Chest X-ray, AP view. Patient: 45 years old, sex F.
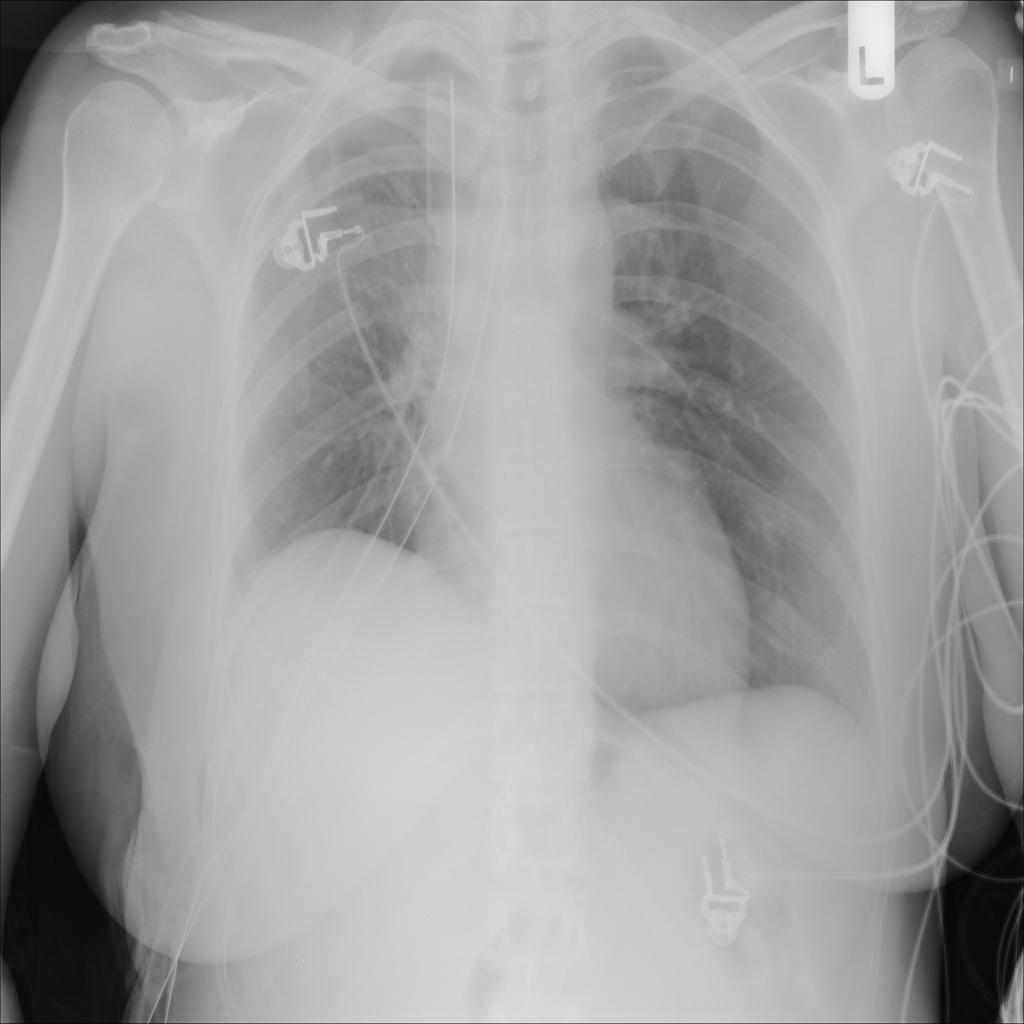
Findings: Mass, Pneumothorax